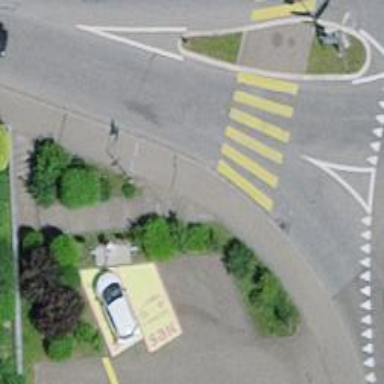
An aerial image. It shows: Charging station.